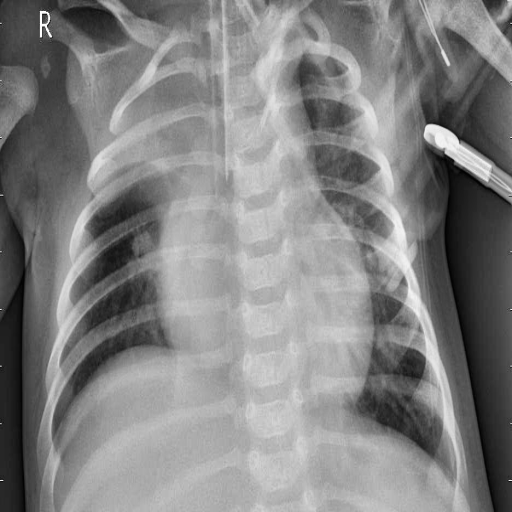
Finding: PNEUMONIA